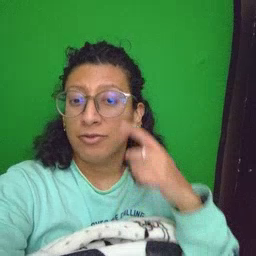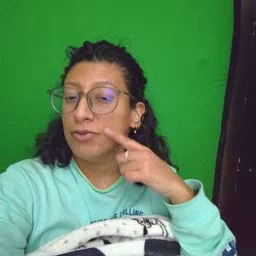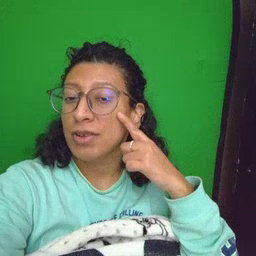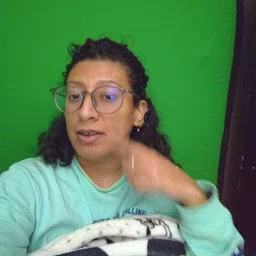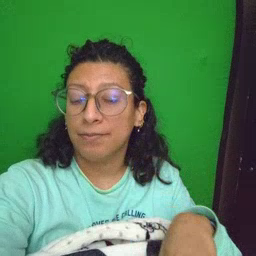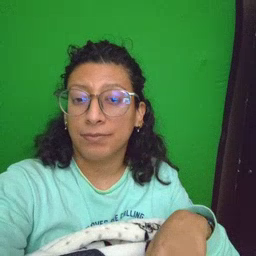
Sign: cheek